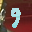
Label: 9